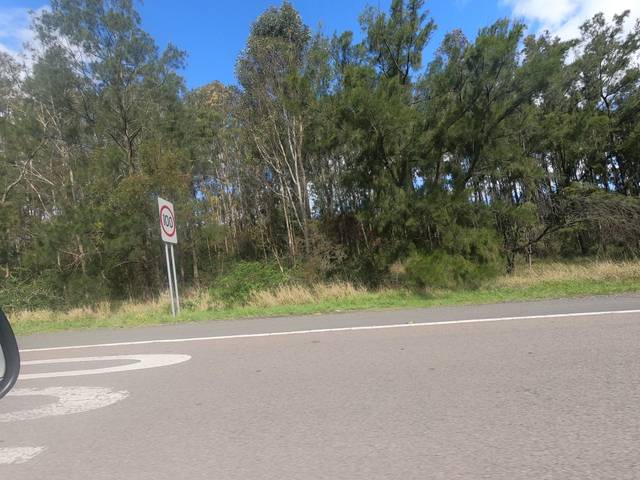
Region: Australia
Coordinates: -34.473, 150.832